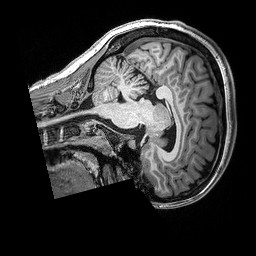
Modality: T1w
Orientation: sagittal
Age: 22
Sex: female